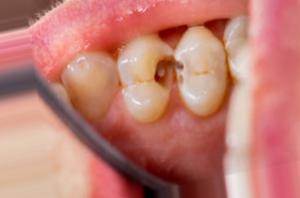
Condition: Caries